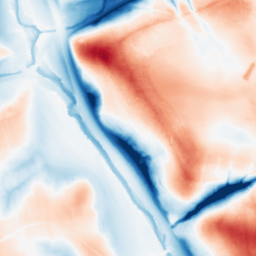
Category: classical
Decomposition family: gaussian
Decomposition parameters: sigma: 20
Upsampling method: bilinear
Upsampling parameters: scale: 4
Upsampling scale: 4